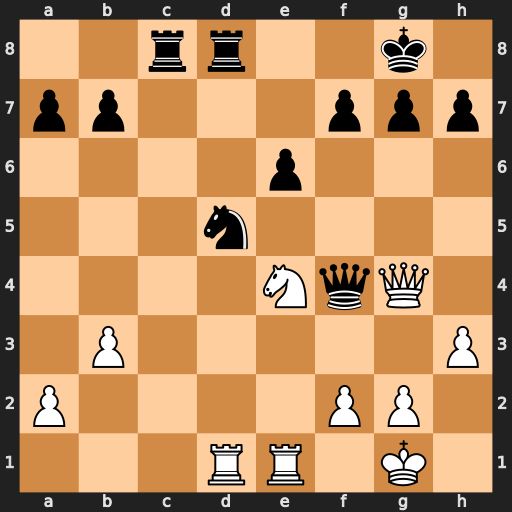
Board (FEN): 2rr2k1/pp3ppp/4p3/3n4/4NqQ1/1P5P/P4PP1/3RR1K1
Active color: w
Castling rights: -
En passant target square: -
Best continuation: Rxd5 Qxg4 Rxd8+ Rxd8 hxg4